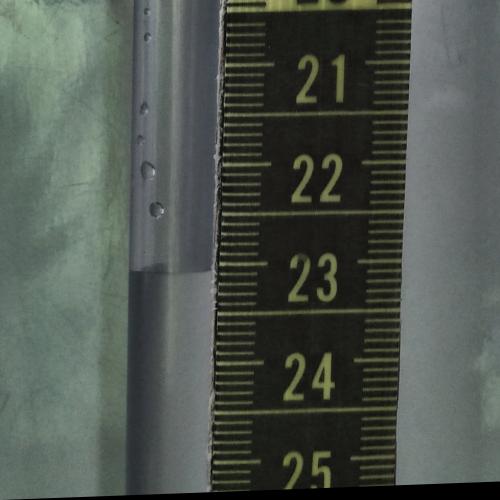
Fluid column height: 23.1 cm